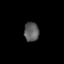
Tissue: prostate
Cell type: T cells
Senescence score: 0.3502
Nuclear area (px): 279
Mean DAPI intensity: 92.584